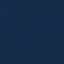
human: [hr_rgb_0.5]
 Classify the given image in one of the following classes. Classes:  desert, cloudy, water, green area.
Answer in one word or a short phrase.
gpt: water